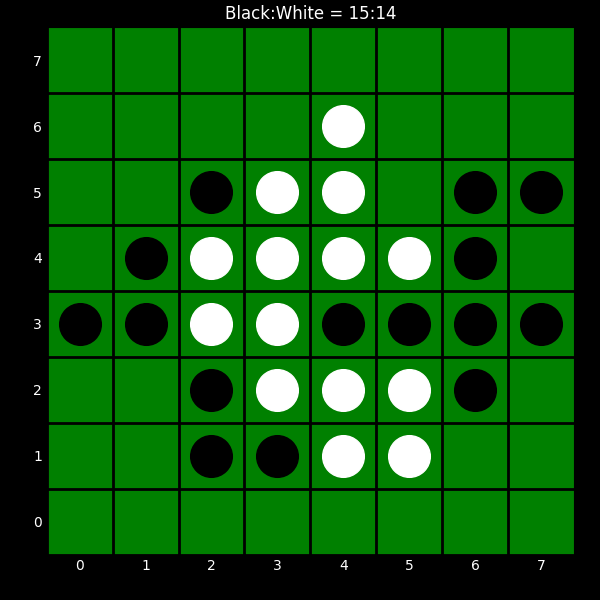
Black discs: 15
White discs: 14